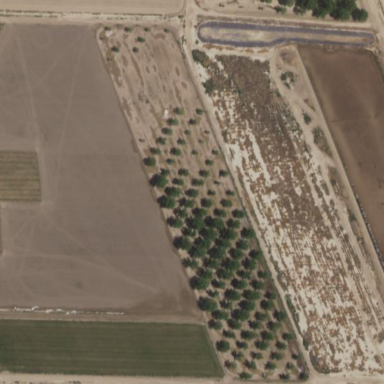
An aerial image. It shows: Orchard.